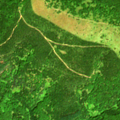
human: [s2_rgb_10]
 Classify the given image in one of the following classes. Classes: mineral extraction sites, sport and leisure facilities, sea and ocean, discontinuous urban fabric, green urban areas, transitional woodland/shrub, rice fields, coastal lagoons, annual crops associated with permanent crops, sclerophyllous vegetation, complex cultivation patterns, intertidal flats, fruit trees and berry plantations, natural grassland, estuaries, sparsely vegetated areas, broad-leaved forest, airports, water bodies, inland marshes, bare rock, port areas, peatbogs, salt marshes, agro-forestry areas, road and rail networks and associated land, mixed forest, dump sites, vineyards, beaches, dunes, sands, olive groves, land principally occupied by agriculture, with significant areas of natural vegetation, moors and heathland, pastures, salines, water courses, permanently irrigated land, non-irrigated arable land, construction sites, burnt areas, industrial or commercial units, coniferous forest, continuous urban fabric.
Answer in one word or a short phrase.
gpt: broad-leaved forest, mixed forest, natural grassland, transitional woodland/shrub